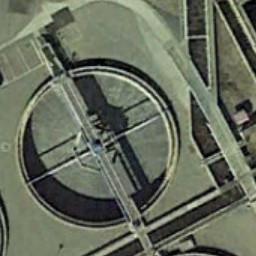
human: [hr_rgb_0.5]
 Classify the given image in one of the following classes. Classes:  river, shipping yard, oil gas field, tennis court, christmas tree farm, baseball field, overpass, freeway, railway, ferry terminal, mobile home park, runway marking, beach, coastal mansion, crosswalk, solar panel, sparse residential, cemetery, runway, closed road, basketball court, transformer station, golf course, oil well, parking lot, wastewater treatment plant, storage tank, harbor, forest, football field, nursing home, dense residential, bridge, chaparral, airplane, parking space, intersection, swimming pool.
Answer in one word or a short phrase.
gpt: wastewater treatment plant